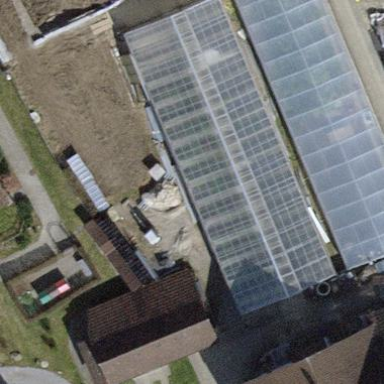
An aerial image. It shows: Greenhouse.